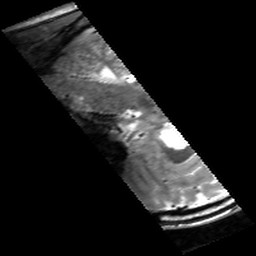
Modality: T2w
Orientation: sagittal
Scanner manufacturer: siemens
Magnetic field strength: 6.98 T
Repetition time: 5.65 s
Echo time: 0.044 s